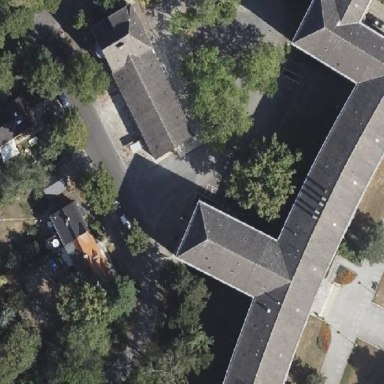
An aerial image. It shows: Public townhall building with hipped roof.